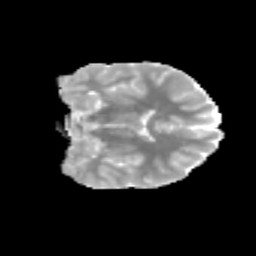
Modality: MD
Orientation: coronal
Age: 12
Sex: male
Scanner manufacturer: siemens
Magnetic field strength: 3 T
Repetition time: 3.8 s
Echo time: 0.07 s